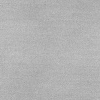
Atmospheric dust classification: dusty